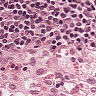
Metastatic tissue present: no